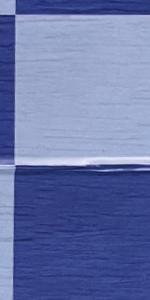
Label: Empty